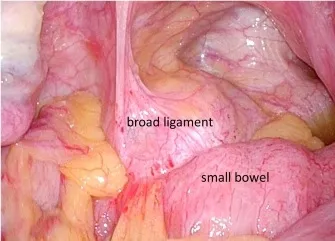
Pictures on surgery. . A: The invaginating small bowel was observed in the left broad ligament of the uterus.
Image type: medical_photograph (other_medical_photograph)